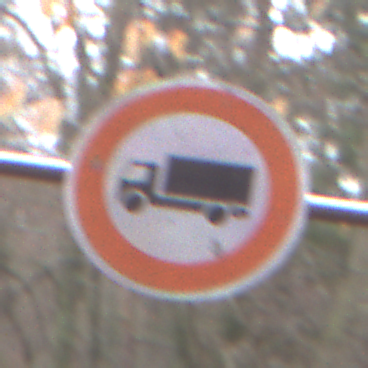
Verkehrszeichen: VerbotFuerKraftfahrzeugeUeberDreiKommaFuenfTonnen
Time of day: Midday
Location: Outdoor (Nature)
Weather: Overcast
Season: Autumn
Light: Natural